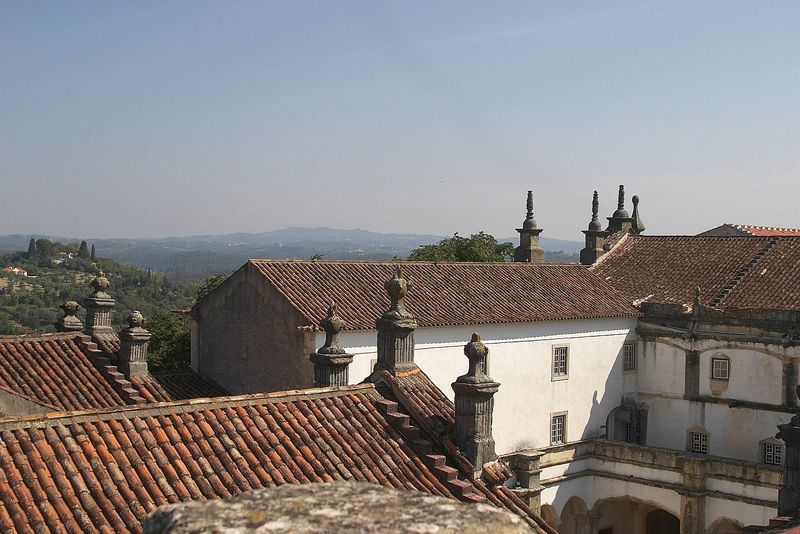
Titel: Christusritterkloster, auch Templerritterburg, Convento da Ordem de Cristo, in Tomar
Standort: Tomar, Convento da Ordem de Cristo (EU - P - Ribatejo)
Schlagwörter: blau, himmel, schatten, weiß, bäume, grün, landschaft, stadt, fenster, licht, dach, rot, ferne, horizont, häuser, hügel, kirche, kamine, zypressen, sommer, fassaden, gebirge, dächer, ziegel, weis, pilaster, vogelperspektive, foto, fotografie, innenhof, burg, kloster, türme, abhänge, fenstergitter, rundbögen, dachlandschaft, kirchefoto, weiße fassade